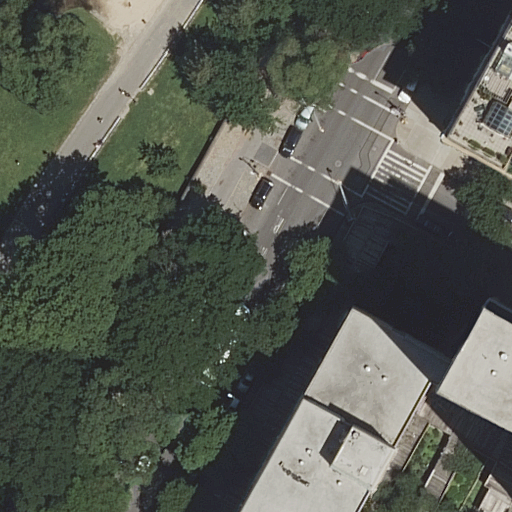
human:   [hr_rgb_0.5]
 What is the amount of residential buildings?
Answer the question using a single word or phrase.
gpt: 2

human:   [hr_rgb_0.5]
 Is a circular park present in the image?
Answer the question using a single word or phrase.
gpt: no

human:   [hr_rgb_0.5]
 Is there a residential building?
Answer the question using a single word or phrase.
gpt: yes

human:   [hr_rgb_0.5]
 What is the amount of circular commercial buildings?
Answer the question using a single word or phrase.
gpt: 0

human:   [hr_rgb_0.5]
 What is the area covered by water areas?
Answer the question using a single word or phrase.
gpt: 34m2

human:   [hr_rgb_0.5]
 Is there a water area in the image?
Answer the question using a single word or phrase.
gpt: yes

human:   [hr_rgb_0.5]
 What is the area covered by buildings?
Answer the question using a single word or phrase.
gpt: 257m2

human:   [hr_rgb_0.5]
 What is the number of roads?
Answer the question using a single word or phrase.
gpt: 3

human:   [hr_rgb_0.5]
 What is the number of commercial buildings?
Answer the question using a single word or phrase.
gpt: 0

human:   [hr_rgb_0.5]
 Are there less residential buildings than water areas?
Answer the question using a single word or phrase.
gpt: no

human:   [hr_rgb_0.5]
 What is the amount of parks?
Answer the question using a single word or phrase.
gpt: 1

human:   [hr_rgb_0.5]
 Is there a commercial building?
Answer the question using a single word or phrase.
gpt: no

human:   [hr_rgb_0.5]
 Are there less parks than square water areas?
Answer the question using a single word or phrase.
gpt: no

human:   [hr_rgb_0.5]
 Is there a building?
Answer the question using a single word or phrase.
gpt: yes

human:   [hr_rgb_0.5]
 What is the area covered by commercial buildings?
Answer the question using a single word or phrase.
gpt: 0m2

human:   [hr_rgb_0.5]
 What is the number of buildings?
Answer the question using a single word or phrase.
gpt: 2

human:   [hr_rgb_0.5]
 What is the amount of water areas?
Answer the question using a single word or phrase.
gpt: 1

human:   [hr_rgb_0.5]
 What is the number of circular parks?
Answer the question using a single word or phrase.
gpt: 0

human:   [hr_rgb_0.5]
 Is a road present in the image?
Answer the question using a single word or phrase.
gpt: yes

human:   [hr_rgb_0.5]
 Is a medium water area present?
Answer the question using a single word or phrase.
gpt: no

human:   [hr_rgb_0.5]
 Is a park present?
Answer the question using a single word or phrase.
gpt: yes

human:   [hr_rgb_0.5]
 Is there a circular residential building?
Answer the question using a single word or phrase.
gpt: no

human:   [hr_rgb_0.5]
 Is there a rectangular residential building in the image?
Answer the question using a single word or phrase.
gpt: yes

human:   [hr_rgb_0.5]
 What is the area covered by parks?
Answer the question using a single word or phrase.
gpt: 203m2

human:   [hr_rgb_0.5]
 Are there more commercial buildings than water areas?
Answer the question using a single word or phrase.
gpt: no

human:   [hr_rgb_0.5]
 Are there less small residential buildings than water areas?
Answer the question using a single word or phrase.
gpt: no

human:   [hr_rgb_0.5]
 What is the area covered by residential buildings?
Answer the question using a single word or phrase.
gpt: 257m2

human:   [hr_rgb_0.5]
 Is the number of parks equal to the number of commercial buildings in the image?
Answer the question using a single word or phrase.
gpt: no

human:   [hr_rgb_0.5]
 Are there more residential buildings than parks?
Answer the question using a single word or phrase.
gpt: yes

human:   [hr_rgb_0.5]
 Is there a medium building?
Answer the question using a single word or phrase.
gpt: yes

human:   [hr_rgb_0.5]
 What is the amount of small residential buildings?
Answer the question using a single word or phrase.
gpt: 1

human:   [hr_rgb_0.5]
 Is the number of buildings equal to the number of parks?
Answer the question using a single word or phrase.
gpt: no

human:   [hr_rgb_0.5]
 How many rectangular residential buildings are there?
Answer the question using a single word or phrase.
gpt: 2

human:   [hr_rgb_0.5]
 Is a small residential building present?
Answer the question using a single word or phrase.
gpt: yes

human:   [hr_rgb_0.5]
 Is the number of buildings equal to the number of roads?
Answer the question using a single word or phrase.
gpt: no

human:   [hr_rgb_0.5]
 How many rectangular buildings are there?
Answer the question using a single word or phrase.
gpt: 2

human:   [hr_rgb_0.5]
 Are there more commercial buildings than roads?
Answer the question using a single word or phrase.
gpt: no

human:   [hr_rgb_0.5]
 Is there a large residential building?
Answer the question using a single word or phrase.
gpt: no

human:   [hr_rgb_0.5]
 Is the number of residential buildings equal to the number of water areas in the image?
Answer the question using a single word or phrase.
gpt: no

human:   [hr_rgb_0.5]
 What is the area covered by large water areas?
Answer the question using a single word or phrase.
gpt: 0m2

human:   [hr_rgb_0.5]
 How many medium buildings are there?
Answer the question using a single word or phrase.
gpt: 1

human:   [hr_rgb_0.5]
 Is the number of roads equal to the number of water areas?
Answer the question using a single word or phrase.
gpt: no

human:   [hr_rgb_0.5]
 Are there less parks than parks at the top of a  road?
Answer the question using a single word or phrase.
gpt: no

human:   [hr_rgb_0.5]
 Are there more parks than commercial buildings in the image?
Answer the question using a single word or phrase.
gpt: yes

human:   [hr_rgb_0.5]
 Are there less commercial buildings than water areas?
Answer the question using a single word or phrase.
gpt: yes

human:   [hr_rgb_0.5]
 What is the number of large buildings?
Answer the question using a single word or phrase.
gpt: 0

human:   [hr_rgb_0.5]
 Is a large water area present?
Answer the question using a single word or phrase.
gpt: no

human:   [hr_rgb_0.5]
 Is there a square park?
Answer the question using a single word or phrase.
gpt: no

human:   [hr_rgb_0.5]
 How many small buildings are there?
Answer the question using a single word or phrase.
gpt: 1

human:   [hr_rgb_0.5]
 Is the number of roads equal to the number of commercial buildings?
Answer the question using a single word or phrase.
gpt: no

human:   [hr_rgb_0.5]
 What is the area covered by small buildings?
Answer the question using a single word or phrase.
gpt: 74m2

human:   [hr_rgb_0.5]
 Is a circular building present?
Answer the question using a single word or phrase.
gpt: no

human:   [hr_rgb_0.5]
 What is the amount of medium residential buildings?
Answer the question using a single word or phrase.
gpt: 1

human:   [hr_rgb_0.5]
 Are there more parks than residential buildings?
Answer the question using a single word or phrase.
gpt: no

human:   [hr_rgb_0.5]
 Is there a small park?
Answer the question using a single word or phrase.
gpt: no

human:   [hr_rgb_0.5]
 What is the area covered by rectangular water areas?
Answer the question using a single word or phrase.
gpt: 0m2

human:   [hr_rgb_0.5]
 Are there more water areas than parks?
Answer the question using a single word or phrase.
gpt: no

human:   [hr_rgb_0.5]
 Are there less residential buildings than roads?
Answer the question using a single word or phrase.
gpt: yes

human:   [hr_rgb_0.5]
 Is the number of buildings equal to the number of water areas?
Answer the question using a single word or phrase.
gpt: no

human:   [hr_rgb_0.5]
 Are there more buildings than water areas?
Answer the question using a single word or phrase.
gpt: yes

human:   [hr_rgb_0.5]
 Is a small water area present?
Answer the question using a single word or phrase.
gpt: yes

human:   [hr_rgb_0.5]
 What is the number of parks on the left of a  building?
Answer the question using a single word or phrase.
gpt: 1

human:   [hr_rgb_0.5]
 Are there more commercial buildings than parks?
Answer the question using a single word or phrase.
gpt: no

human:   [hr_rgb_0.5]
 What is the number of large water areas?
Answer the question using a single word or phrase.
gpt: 0